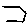
Label: hexagon